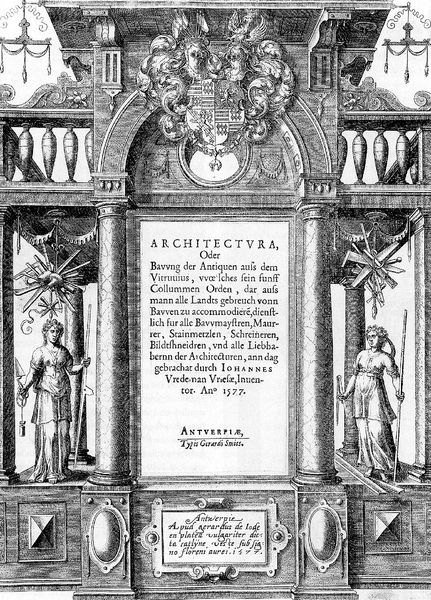
Titel: “Architectura”, Antwerpen 1577
Künstler: Hans Vredeman de Vries
Schlagwörter: dunkel, säule, alt, architektur, kirche, dekor, buch, balustrade, stich, titelblatt, allegorie, altar, kirsche, werkzeuge, antwerpen, inkunabel, dust, 1577, architectura, bauung, antiquen, dast, was das für, kdkkdekdk, kdkdkd